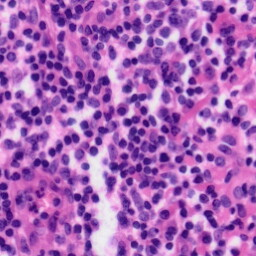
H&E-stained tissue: Tonsil